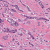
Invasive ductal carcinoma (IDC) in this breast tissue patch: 1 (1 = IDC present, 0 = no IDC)